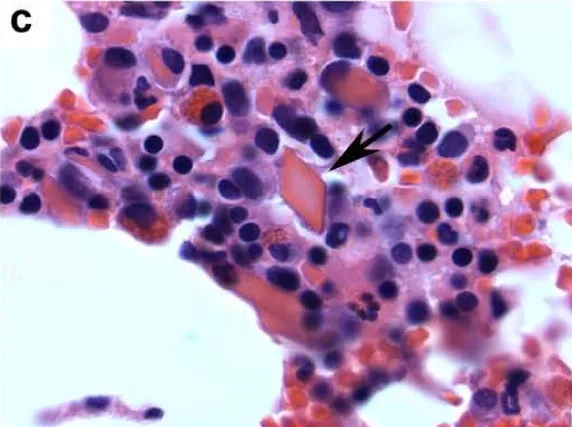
Plasma cell myeloma with intracytoplasmic and extracellular rhomboid crystalline inclusions. (c) H&E stain of bone marrow biopsy section showing prominent rhomboid crystals (arrow).50 mum.
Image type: pathology (h&e)